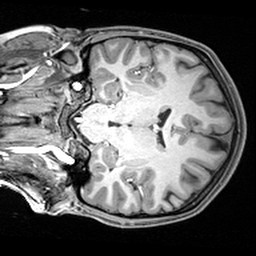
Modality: T1w
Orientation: coronal
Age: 20
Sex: female
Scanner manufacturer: siemens
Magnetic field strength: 3 T
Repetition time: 2.4 s
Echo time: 0.0022 s